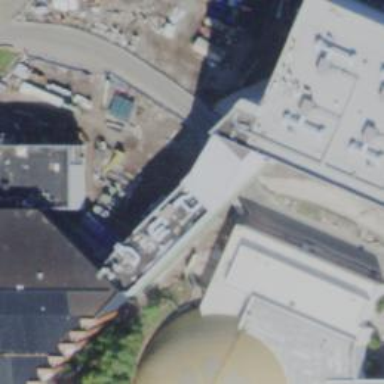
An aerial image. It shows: Building that is tourist attraction featuring roller coaster.